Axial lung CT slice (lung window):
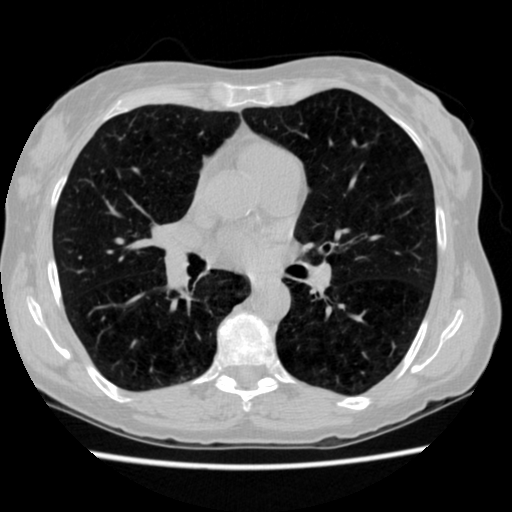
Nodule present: no